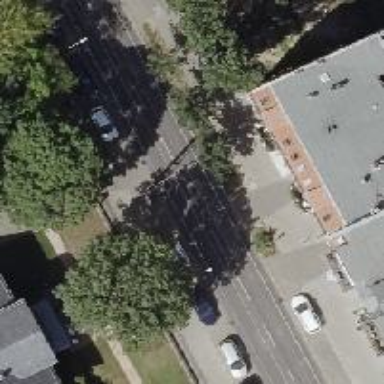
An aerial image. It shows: Secondary road with asphalt surface. There are separate sidewalks on both sides. Bicycle tracks are present as well.